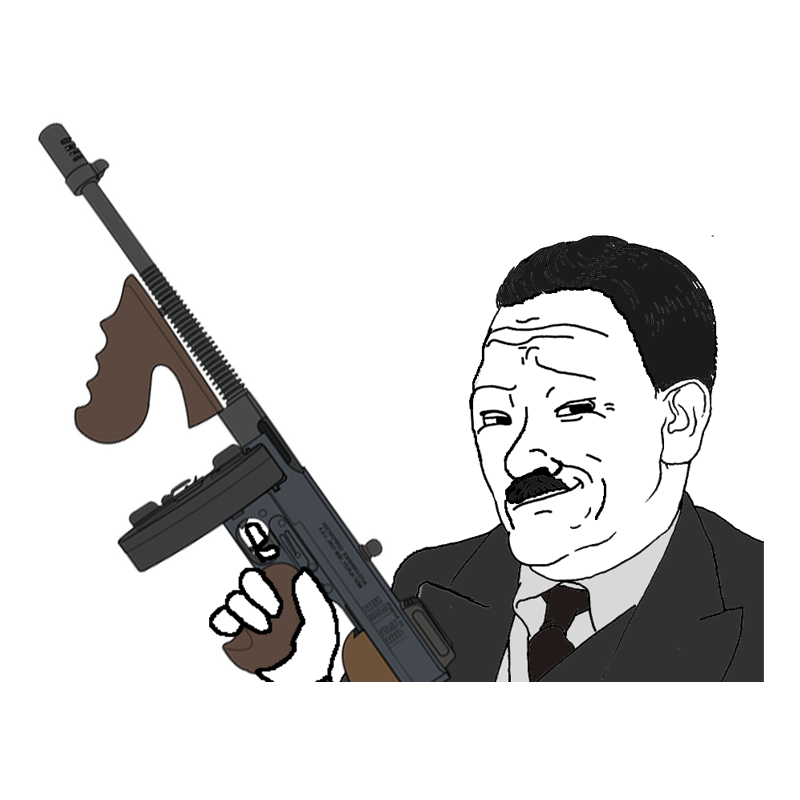
Label: 5_Smugjak